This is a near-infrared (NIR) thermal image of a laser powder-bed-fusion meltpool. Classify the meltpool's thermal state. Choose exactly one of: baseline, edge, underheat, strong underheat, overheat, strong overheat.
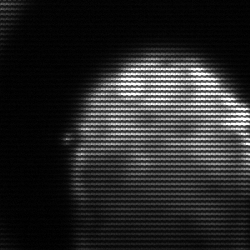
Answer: edge